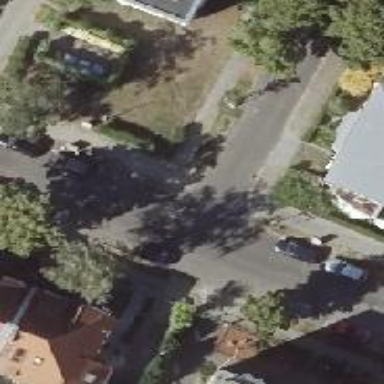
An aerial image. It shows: Residential road with asphalt surface. Both sides have sidewalks.